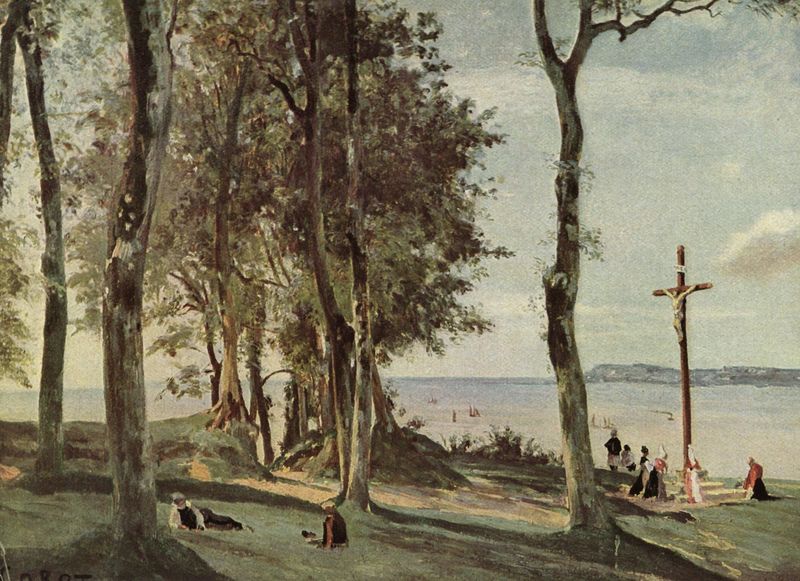
Titel: Honfleur. Kalvarienberg auf der Côte de Grace
Künstler: Jean Baptiste Camille Corot
Standort: Paris
Institution: Collection G. Renand
Schlagwörter: baum, berg, blau, blätter, felsen, gemälde, himmel, laub, mann, meer, schatten, wasser, weiß, wolken, baumstämme, bäume, fluss, frauen, gelb, grün, impressionismus, landschaft, menschen, see, sitzen, ufer, äste, braun, frau, grau, hell, kleider, licht, männer, pastell, schwarz, ausblick, gras, hund, park, rasen, rot, weg, wiese, wolke, beige, johannes, weit, signatur, ast, baumstamm, birke, birken, gräser, horizont, hügel, natur, schilf, zweige, büsche, gebüsch, gewässer, sonne, wege, insel, land, sitzend, stehend, pflanzen, rechts, wald, boot, boote, kinder, küste, schiffe, segelboot, sommer, strand, liegen, zwei, berge, allee, schlucht, picknick, rast, signiert, figuren, promenade, ostsee, sitzt, liegend, bucht, segelboote, schwestern, kreuz, lichtung, beten, gebet, sonnig, pfarrer, christus, jesus, kreuzigung, rinde, andacht, gemeinde, gottesdienst, messdiener, messe, ministranten, priester, kruzifix, oberbayern, chiemsee, hain, prozession, schattig, kulisse, gestrüpp, maria, anbetung, maria magdalena, liegt, astgabel, ruhend, picknik, signierung, linde, gekreuzigter, linden, nikodemus, pilger, nonnen, mahnmal, figurenm, wasser see, jesuskreuz